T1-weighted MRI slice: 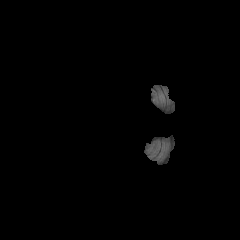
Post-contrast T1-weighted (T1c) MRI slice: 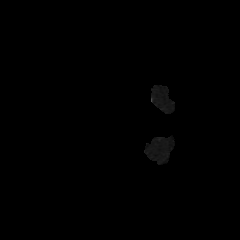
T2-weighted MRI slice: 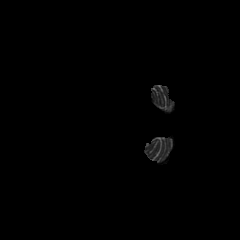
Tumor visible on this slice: no